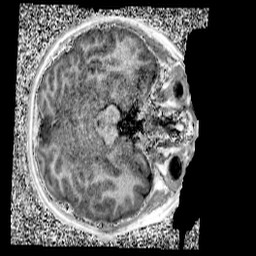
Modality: UNIT1
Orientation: axial
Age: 9
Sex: male
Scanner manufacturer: siemens
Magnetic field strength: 3 T
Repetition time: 4 s
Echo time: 0.00299 s